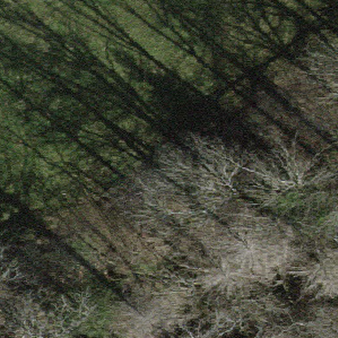
Label: other